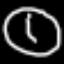
Label: clock